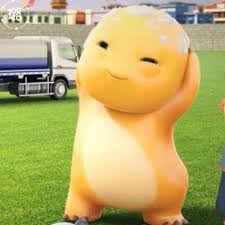
Label: nailong